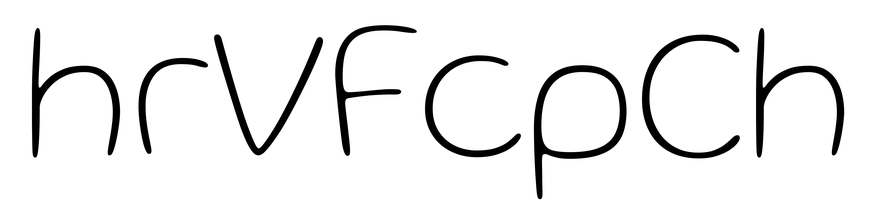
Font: Gluten_Thin